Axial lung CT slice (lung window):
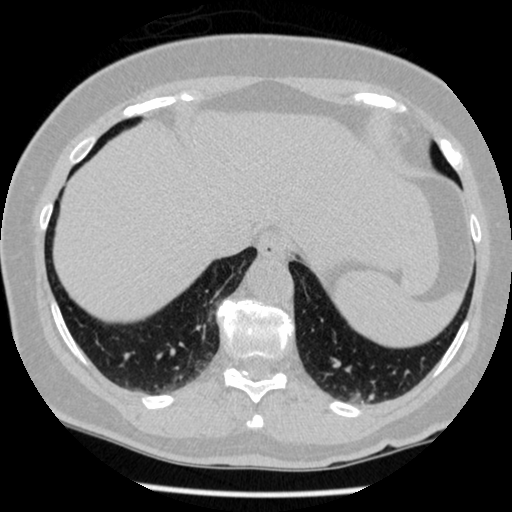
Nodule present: no